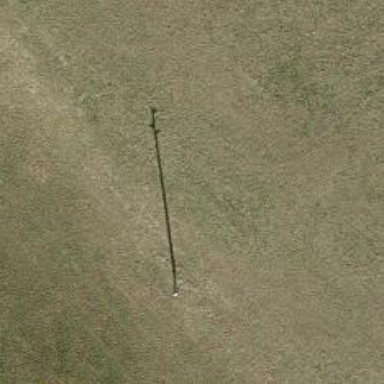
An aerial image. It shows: Minor power line with 3 cables.